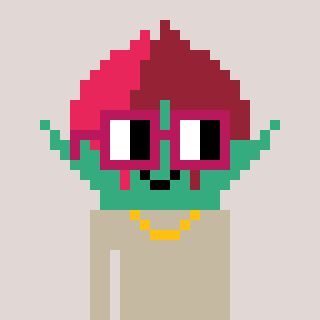
a pixel art character with square dark red glasses, a rosebud-shaped head and a bege-colored body on a warm background